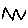
Label: zigzag